Question: What I want to do it display Widget Views on my app Home Screen like they do in this app:

I've tried just calling 'WidgetEntryView' from my app, but it doesn't work.
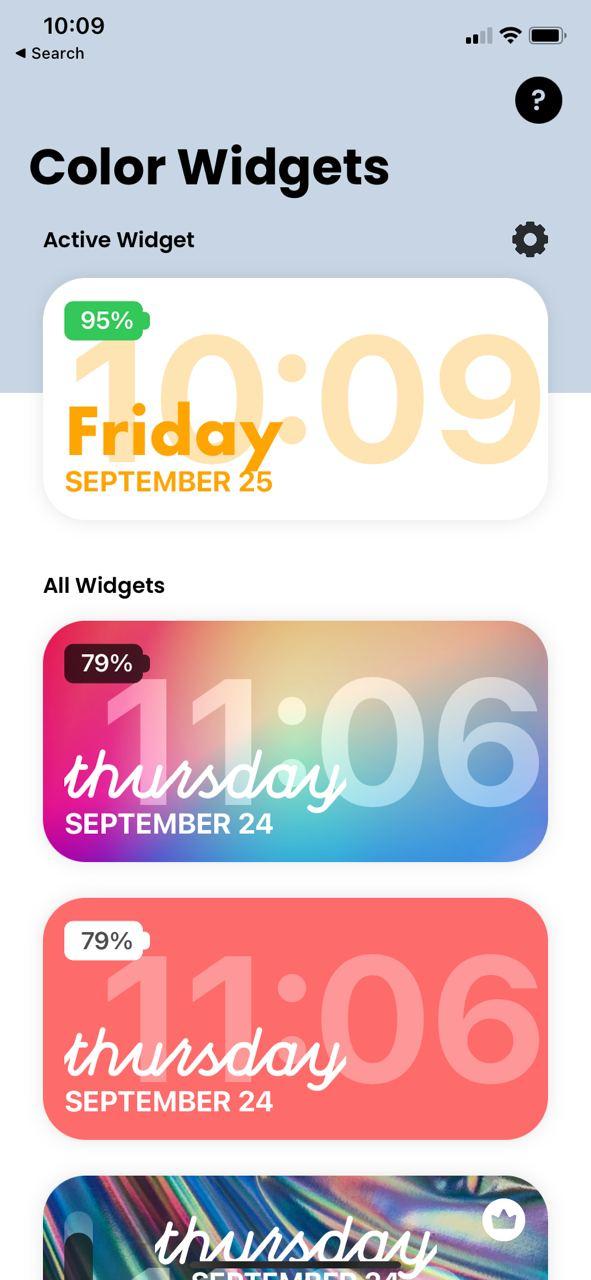
Answer: 1. Create separate files just for your View and Entry:
'''
struct SimpleEntry: TimelineEntry {
let date: Date
}
'''
'''
struct SimpleWidgetEntryView: View {
var entry: SimpleProvider.Entry
var body: some View {
Text(entry.date, style: .time)
}
}
'''
1. Set the target membership for these files to both App and Widget.
- <URL>
It is important that you select only these two files - make sure you don't accidentally add your '@main' Widget / WidgetBundle to the App target.
1. Display the Widget View directly in the ContentView:
'''
struct ContentView: View {
var body: some View {
SimpleWidgetEntryView(entry: .init(date: Date()))
}
}
'''
---
<URL>